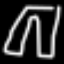
Label: pants